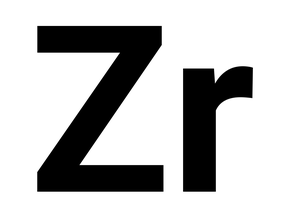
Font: Roboto_Bold